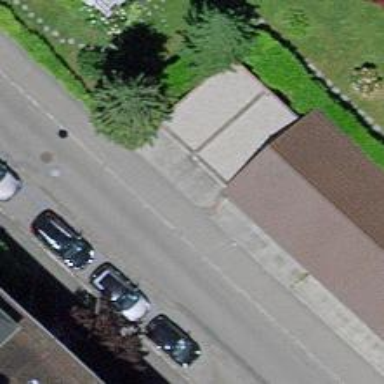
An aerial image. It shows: Group of garages.